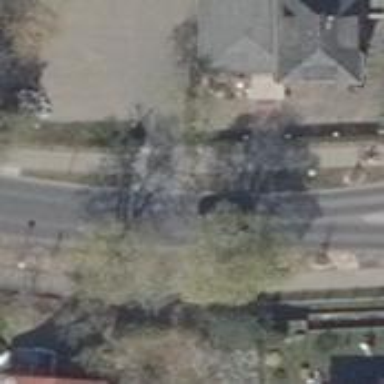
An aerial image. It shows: Secondary road with asphalt surface and separate sidewalks on both sides.